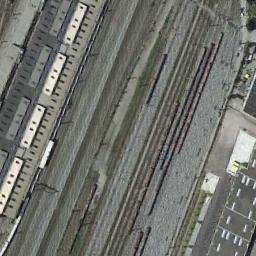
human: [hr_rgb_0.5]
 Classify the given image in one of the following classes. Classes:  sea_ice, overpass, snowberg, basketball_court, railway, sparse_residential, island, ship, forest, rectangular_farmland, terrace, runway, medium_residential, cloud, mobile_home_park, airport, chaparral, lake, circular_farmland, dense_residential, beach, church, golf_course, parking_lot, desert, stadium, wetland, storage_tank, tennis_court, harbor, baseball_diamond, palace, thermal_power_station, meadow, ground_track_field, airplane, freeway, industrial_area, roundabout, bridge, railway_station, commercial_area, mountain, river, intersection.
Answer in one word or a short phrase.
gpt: railway